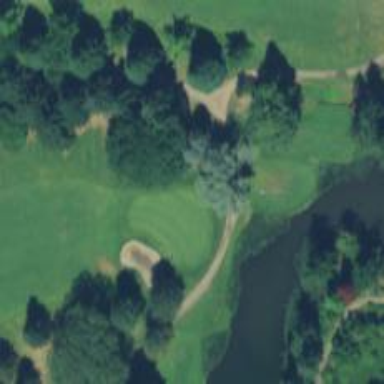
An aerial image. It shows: View of golf hole.